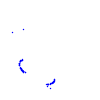
Particle: kaon